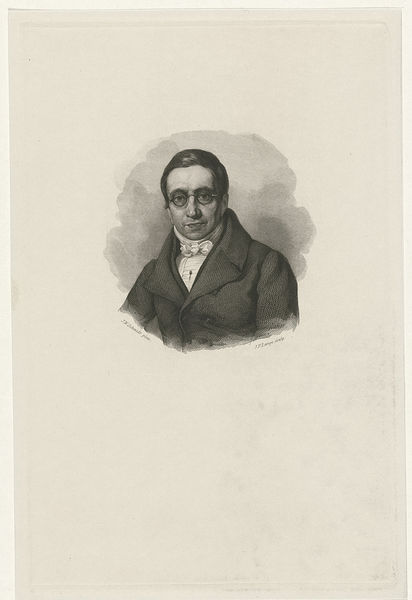
Titel: Portret van een onbekende man
Künstler: Johannes Philippus Lange
Standort: Amsterdam
Institution: Rijksmuseum
Schlagwörter: mann, kragen, porträt, seitenscheitel, fliege, brille, brustporträt, intellektuell, 1900, 1800